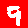
Digit: 9